Question:
'''
<div style="width:729px;background:white;">
<div id="tabs">
<div><asp:LinkButton ID="LinkButtonDefinitions" runat="server">Definitions</asp:LinkButton></div>
<div><asp:LinkButton ID="LinkButtonEmployees" runat="server">Employees</asp:LinkButton></div>
<div><asp:LinkButton ID="LinkButtonFamily" runat="server">Family</asp:LinkButton></div>
<div><asp:LinkButton ID="LinkButtonHomeTown" runat="server">Home Town</asp:LinkButton></div>
<div><asp:LinkButton ID="LinkButtonOtherThanHomeTown" runat="server">Other Than Home Town</asp:LinkButton></div>
<div><asp:LinkButton ID="LinkButtonAdmissibility" runat="server">Admissibility</asp:LinkButton></div>
<div><asp:LinkButton ID="LinkButtonTypesOfLTC" runat="server">Types Of LTC</asp:LinkButton></div>
<div><asp:LinkButton ID="LinkButtonBlockPeriod" runat="server">Block Period</asp:LinkButton></div>
<div><asp:LinkButton ID="LinkButtonEntitlement" runat="server">Entitlement</asp:LinkButton></div>
<div><asp:LinkButton ID="LinkButtonAdvance" runat="server">Advance</asp:LinkButton></div>
<div><asp:LinkButton ID="LinkButtonAdjustmentofadvance" runat="server">Adjustment of advance</asp:LinkButton></div>
<div><asp:LinkButton ID="LinkButtonReimbursement" runat="server">Reimbursement</asp:LinkButton></div>
<div><asp:LinkButton ID="LinkButtonCarryOverForfeitureofclaim" runat="server">Carry Over & Forfeiture of claim</asp:LinkButton></div>
<div><asp:LinkButton ID="LinkButton1RelaxationsInterpretations" runat="server">Relaxations & Interpretations</asp:LinkButton></div>
</div>
</div>
'''
'''
Public Sub loadContent(ByVal PageName As String)
Dim _con As New SqlConnection(ConfigurationManager.ConnectionStrings("LeaveDBConnectionString").ConnectionString)
Dim _da As New SqlDataAdapter("SELECT PageHeader,PageContent FROM PageKeeper WHERE PageName='" & PageName & "'", _con)
Dim _table As New DataTable
Try
_con.Open()
_da.Fill(_table)
_con.Close()
_con.Dispose()
With _table.Rows(0)
h4header.InnerText = .Item(0)
divUpdatePanel.InnerHtml = .Item(1)
Me.Title = .Item(0)
End With
Catch ex As Exception
'MsgBox(ex.Message)
divUpdatePanel.InnerText = "No Data Found"
Finally
_con.Close()
_con.Dispose()
End Try
End Sub
Protected Sub LinkButtonEmployees_Click(ByVal sender As Object, ByVal e As System.EventArgs) Handles LinkButtonEmployees.Click
loadContent("Employees")
End Sub
'''
When i click on the tabs ,it takes a few secs to reflect the data...i want to show a message to the user which should disappear automatically after the data is shown.
ASPX code is inside an 'UPdatePanel' so clicking on the tabs does an Asynchronous postback.Thanks.
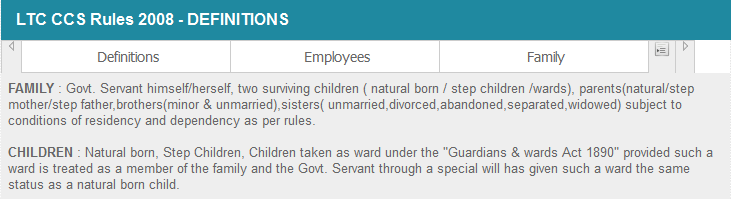
Answer: using Ajax you can update the partially. or you can try to use Async Triggers in the update panel. <URL>
alternativily, you can use <URL>, to show the indication. like this .
'''
<asp:UpdatePanel ID="UpdatePanel1" runat="server">
</asp:UpdatePanel>
'''
asscoiate your update panel to the update progreess area.
'''
<asp:updateprogress id="UpdateProgress1" runat="server" associatedupdatepanelid="UpdatePanel1" dynamiclayout="true">
<progresstemplate>
<img src="support/images/loading.gif">
</progresstemplate>
</asp:updateprogress>
'''